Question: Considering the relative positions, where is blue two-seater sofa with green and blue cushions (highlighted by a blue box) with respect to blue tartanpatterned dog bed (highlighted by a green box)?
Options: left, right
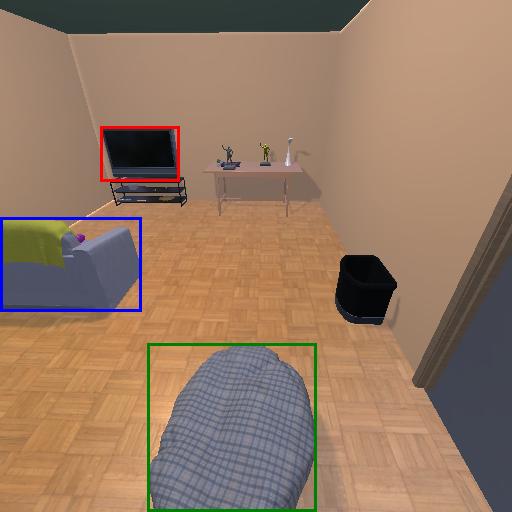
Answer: left